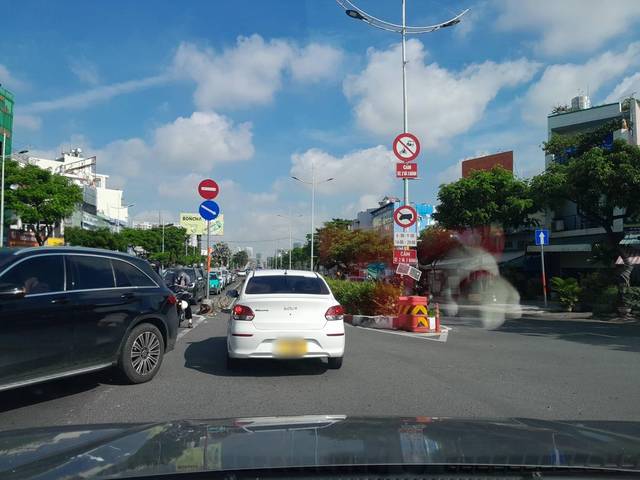
Region: Vietnam
Coordinates: 10.752, 106.725